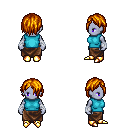
a pixel art fantasy rpg character, female body template, dark elf, purple skin, teal sleeveless shirt, robe skirt, dark blonde bangs hairstyle, white cloth bandages, gold boots, four views (front, back, left, right), 2x2 character sprite sheet, small pixel art, hard edges, no anti-aliasing